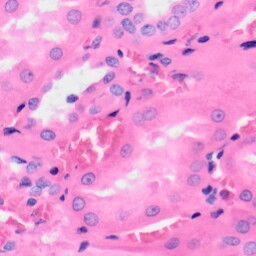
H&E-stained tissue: Kidney